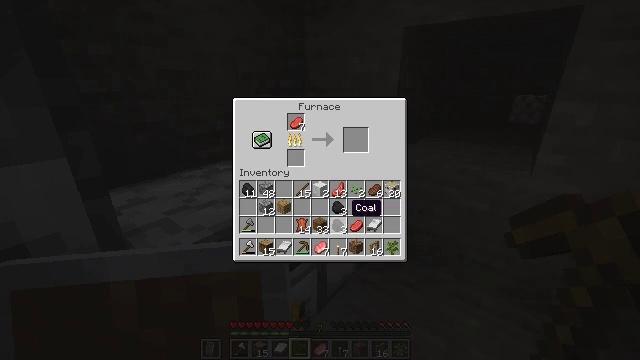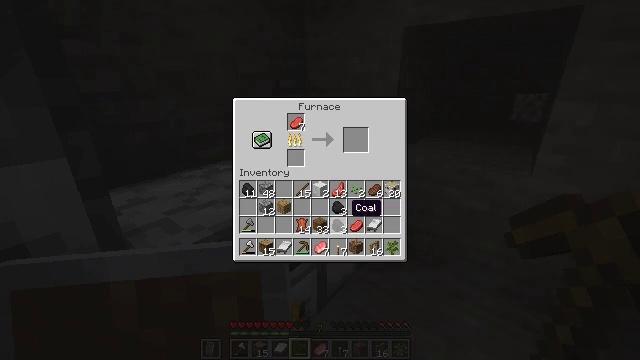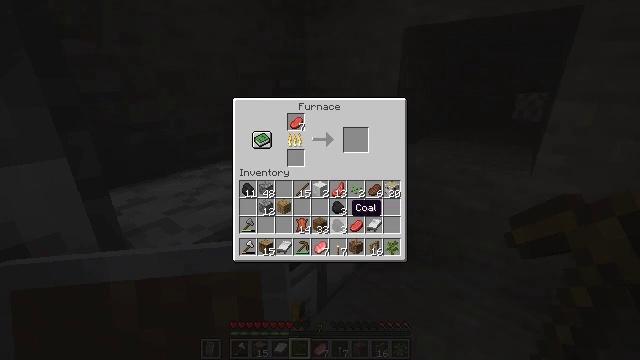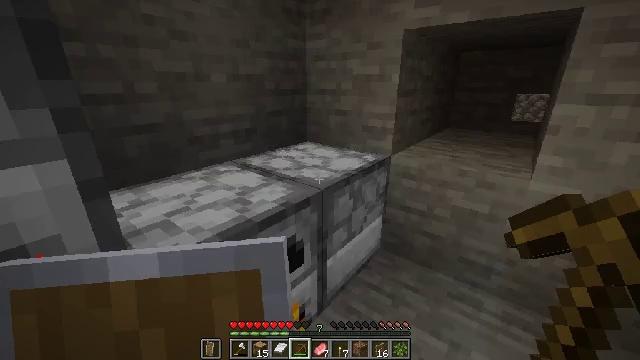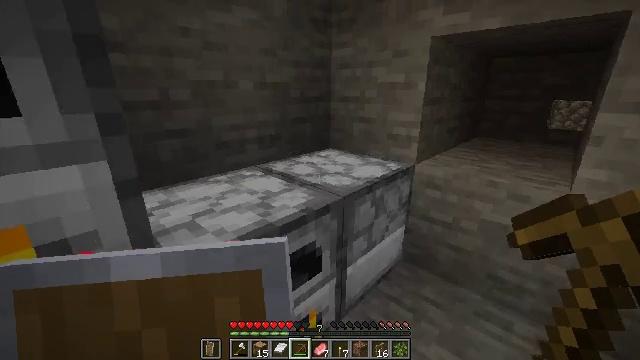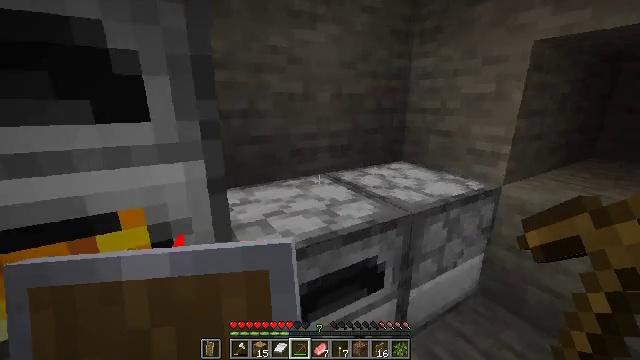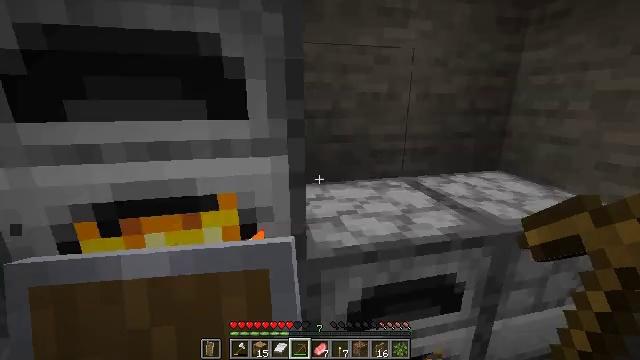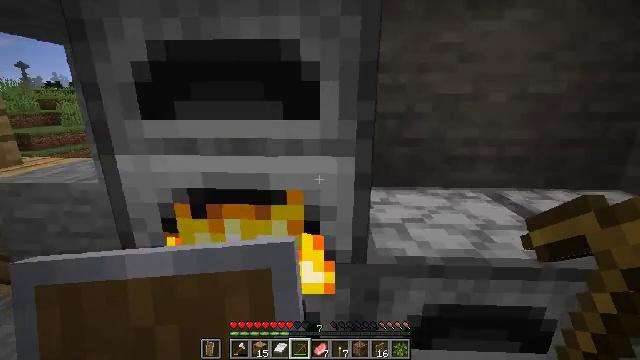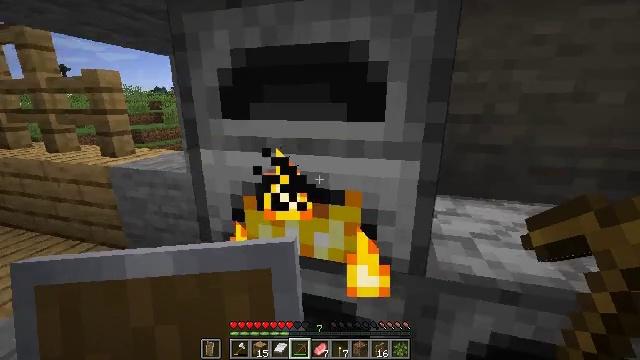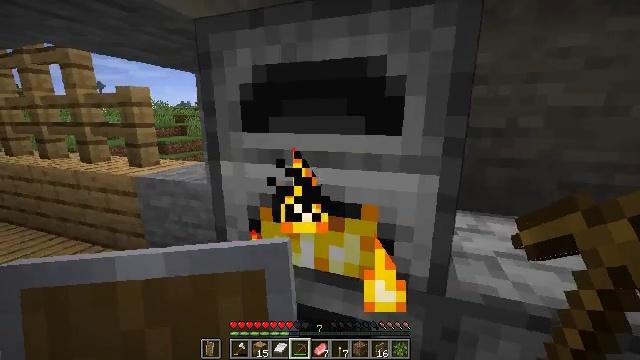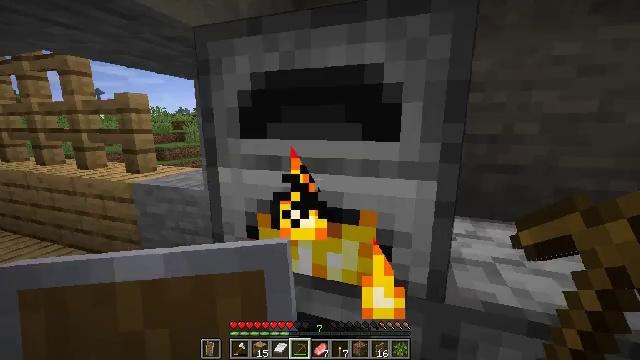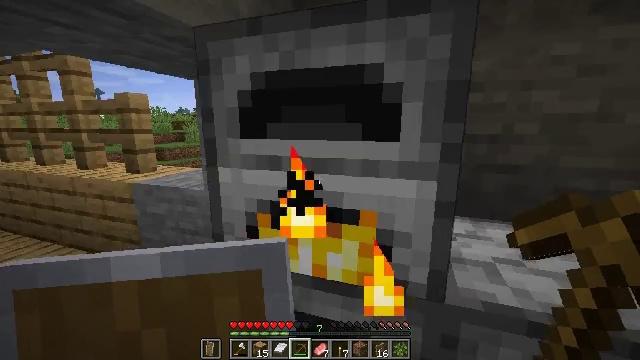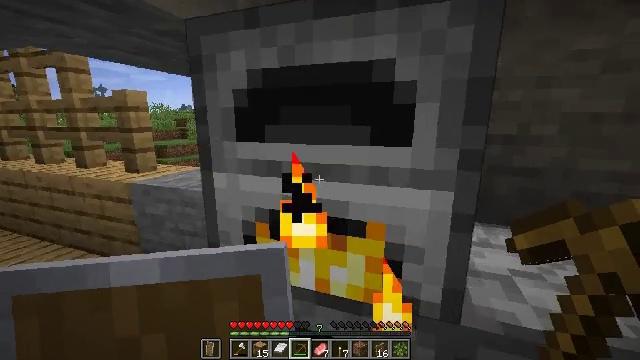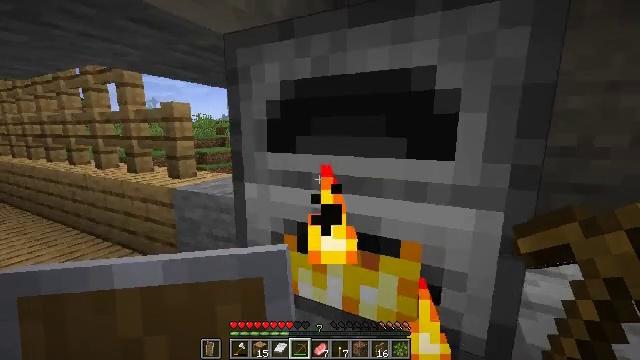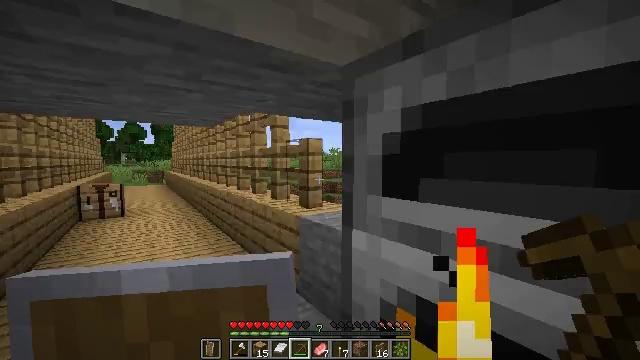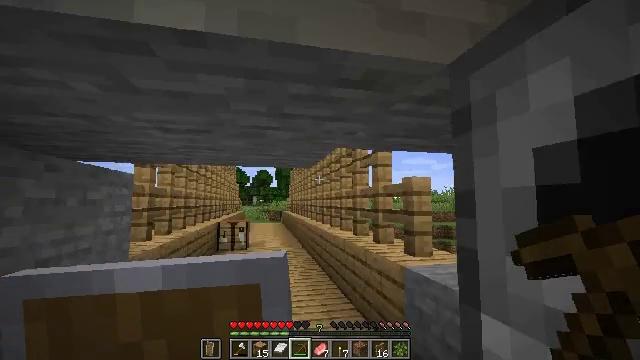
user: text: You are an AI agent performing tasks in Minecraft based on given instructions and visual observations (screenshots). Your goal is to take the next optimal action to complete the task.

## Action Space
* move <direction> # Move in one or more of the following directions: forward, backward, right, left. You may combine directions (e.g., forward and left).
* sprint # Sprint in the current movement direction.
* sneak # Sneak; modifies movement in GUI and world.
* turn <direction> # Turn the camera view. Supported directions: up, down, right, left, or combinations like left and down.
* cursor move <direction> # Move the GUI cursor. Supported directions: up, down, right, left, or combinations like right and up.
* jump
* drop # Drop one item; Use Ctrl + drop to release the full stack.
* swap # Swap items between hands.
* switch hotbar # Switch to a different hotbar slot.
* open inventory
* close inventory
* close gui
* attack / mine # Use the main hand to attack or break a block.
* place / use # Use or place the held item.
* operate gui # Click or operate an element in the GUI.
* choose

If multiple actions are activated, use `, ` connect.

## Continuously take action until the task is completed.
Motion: motion action
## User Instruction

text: Take down the wall torch for reuse.
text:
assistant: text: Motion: no_op
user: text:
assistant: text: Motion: no_op
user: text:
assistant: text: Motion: no_op
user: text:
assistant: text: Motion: turn left and up, close gui
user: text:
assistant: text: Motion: turn left and up, open inventory
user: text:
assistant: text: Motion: turn left
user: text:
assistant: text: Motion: turn left
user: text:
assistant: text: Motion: turn left
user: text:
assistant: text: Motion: turn left and up
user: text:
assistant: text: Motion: turn up
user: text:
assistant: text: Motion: no_op
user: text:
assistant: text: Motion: move forward
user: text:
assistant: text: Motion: move forward, turn left and up
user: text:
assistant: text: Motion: move forward, turn left and up
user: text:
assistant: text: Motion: move forward, turn left and up
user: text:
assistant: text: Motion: move forward, turn left and up
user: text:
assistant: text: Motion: turn right and up
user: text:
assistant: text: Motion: turn right and up
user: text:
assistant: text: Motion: no_op
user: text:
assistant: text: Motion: turn down
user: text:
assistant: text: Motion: turn down
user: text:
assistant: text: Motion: turn left and up
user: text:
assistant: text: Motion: turn left and up
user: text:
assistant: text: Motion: turn left and up
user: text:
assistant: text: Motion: turn left and down
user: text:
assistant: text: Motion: turn left and down
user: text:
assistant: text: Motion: turn left and down
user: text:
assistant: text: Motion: no_op
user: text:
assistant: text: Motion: no_op
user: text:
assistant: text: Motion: no_op